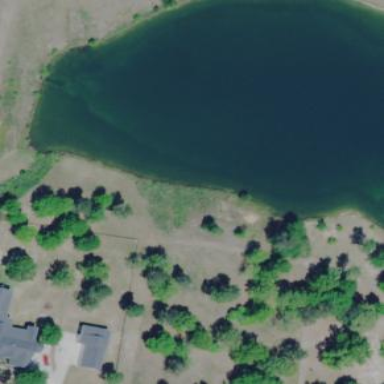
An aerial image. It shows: Pond surrounded by natural water.